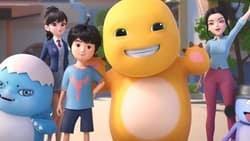
Label: nailong